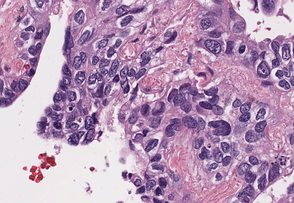
Tumor epithelial tissue: yes
Tumor-associated stroma tissue: yes
Normal tissue: no